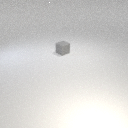
small gray rubber cube